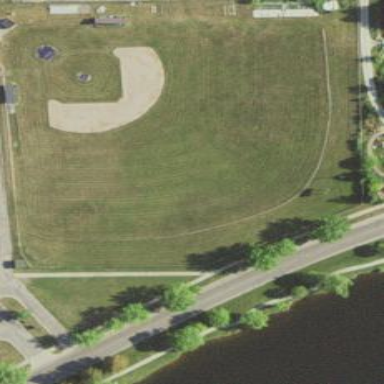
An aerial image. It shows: Baseball pitch for leisure and sports activities.